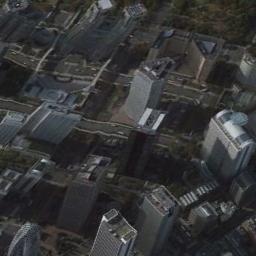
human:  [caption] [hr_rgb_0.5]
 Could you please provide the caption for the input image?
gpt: The commercial area is consist of many tall buildings .

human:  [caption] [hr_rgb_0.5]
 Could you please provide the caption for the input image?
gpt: A commercial area has lots of high-rise buildings and some roads go through the commercial area .

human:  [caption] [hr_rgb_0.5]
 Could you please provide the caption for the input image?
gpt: In a business district there are many buildings of different heights and heights and several roads with many cars and some trees .

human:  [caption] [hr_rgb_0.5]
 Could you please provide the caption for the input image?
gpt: There are many buildings .

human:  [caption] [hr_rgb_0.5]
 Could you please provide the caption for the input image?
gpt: There are some skyscrapers on a commercial area .